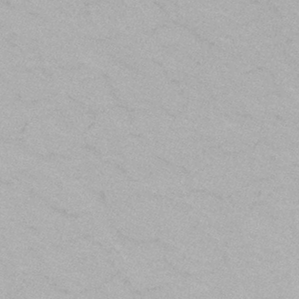
Label: frost